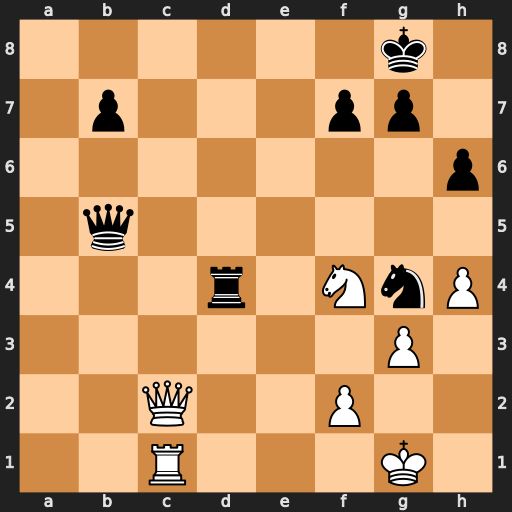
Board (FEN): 6k1/1p3pp1/7p/1q6/3r1NnP/6P1/2Q2P2/2R3K1
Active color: w
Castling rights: -
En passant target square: -
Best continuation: Qc8+ Kh7 Qxg4